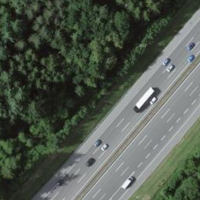
EUNIS habitat code: 57
Species observed at this site:
Tussilago farfara